Current action and preconditions to check: trajectory_clear

Your task: For each precondition in the list above, predict whether it will hold at this action.

Consider the current scene as observed from the mobile robot's camera, and analyze the predicted future states of all dynamic agents (e.g., people, animals, vehicles, or any moving entities) within the NEXT SECOND.

IMPORTANT: Only answer "very likely" if you are absolutely certain—based on strong, clear evidence—that a dynamic agent will violate the precondition in the predicted future state. Do NOT answer "very likely" for unlikely, ambiguous, or low-probability risks.

Ask yourself for each precondition: Is there a high probability, with clear and convincing evidence, that the predicted future states of any dynamic agent will interfere with the predicted future state of the currently executing action within the NEXT SECOND, causing that precondition to fail?

Assess the risk level based on these predictions. Use "likely" or "very likely" if motions create a clear risk of interference.

Use "neutral" or "improbable" if agents are nearby but their predicted paths are clearly diverging or non-conflicting.

Failure Risk Categories: "very improbable", "improbable", "neutral", "likely", "very likely"

Answer Format: Output ONLY the probability_of_failure value from these categories: "very improbable", "improbable", "neutral", "likely", "very likely"

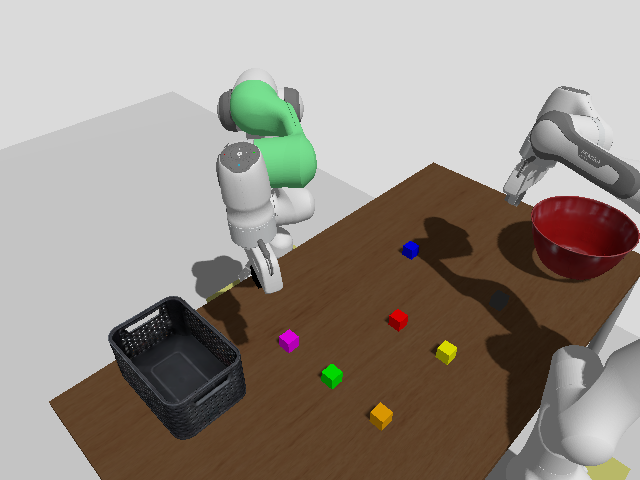

Answer: very improbable